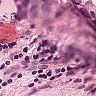
Metastatic tissue present: yes